Interaction volume radius: 5 \u00c5
Interaction volume height: 15 \u00c5
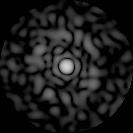
Disorder parameter: 0.7928